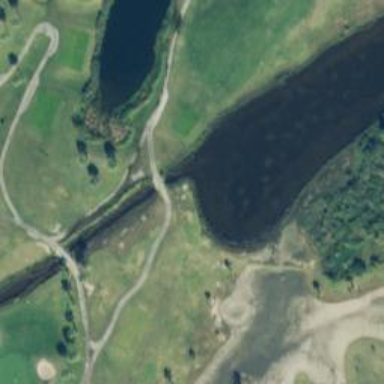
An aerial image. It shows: Path for both roads and golfers.